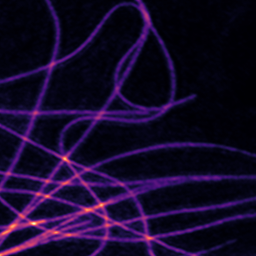
Label: Super-resolution Microtubules image